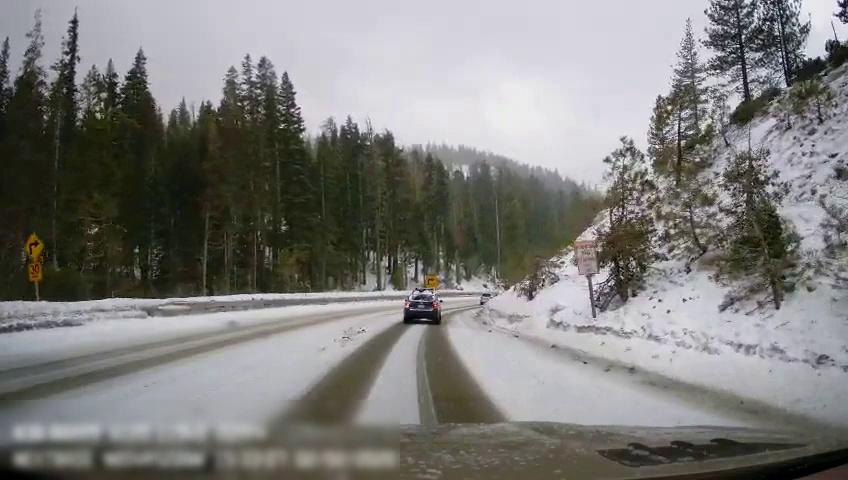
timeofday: Day
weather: Snowy
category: Drivable Space
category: Vehicles | Car
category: Vehicles | Car
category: Traffic | Signs
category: Traffic | Signs
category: Traffic | Signs
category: Traffic | Signs